Breast ultrasound image
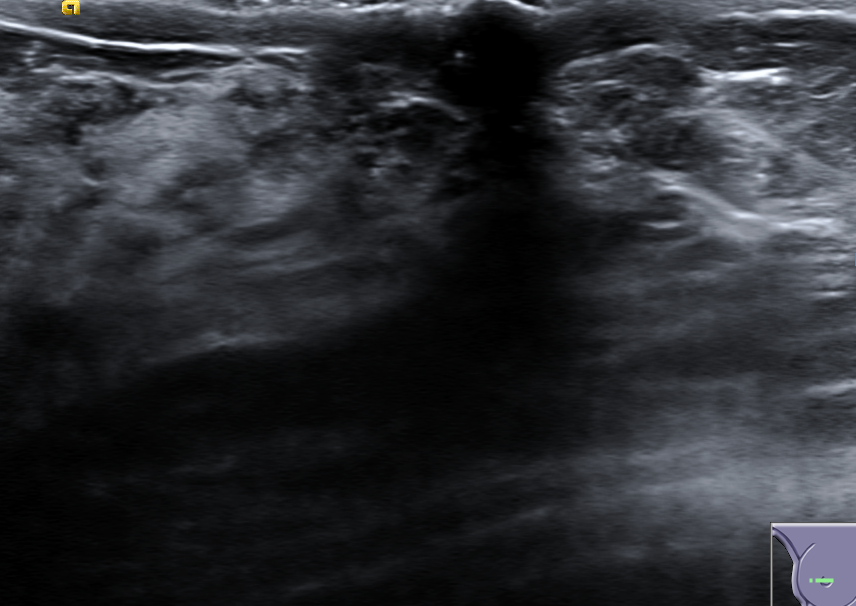
Diagnosis: normal